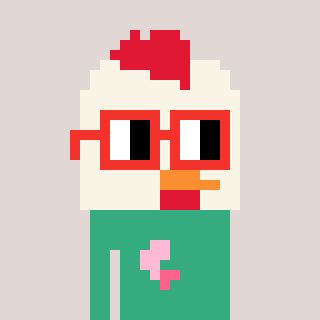
a pixel art character with square red glasses, a chicken-shaped head and a teal-colored body on a warm background